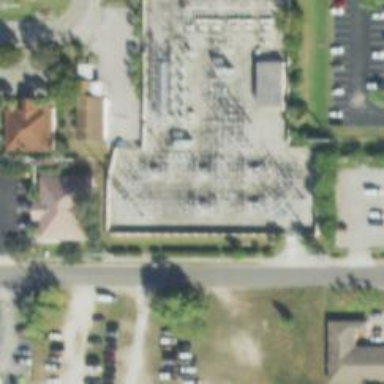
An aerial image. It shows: Switch for power supply.